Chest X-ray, AP view. Patient: 33 years old, sex M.
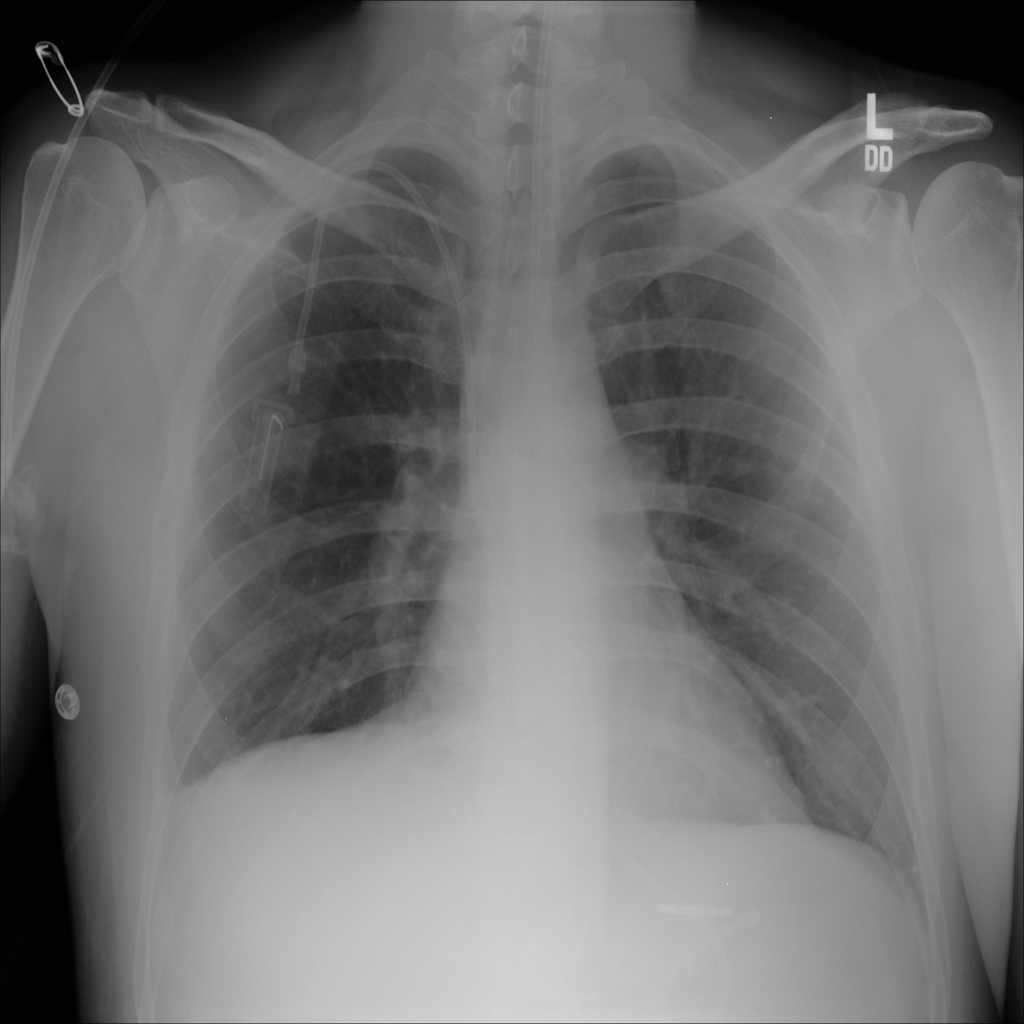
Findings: No Finding